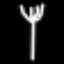
Label: fork